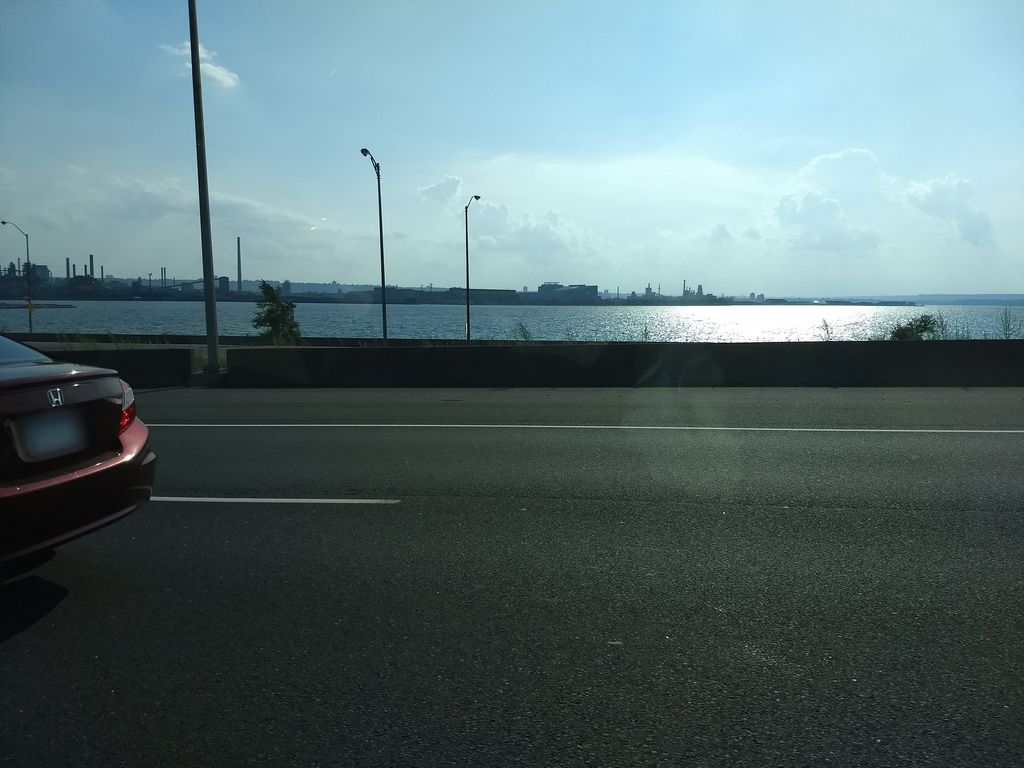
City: hamilton